Interaction volume radius: 5 \u00c5
Interaction volume height: 45 \u00c5
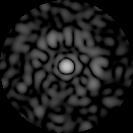
Disorder parameter: 0.8158